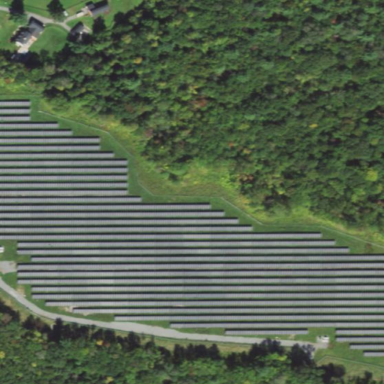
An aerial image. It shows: Solar power plant with photovoltaic technology surrounded by fence.